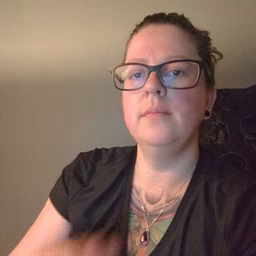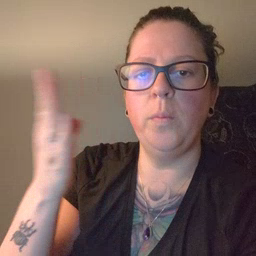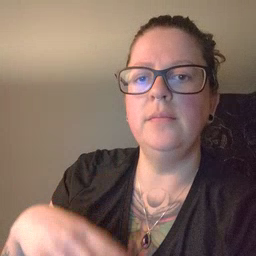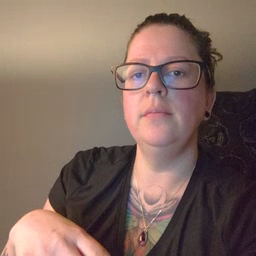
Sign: open